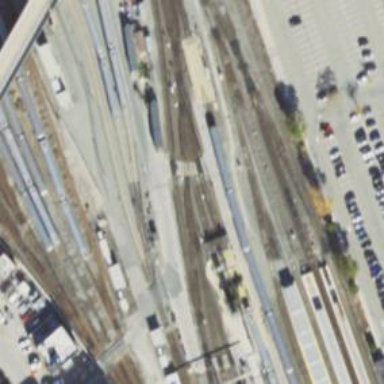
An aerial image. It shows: Electrified railway yard with rail tracks.